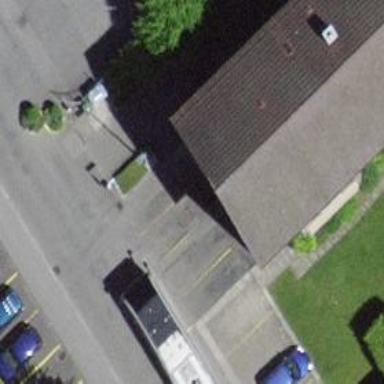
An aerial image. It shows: Bus stop with platform for public transport.